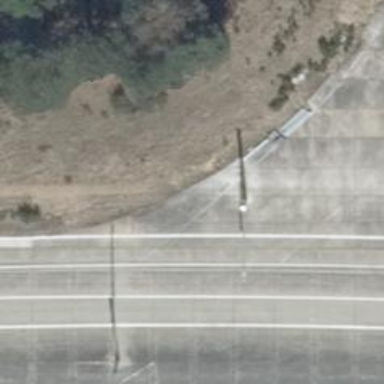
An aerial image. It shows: Catenary mast for power lines.